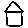
Label: house